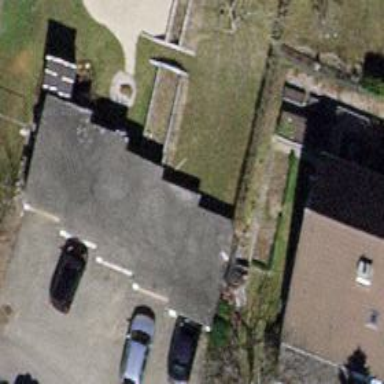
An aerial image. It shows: Garage.